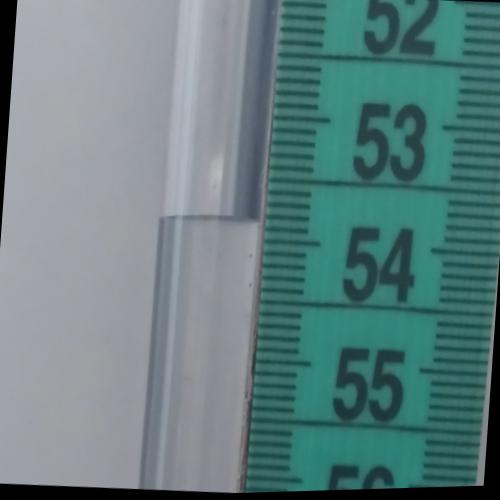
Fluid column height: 53.8 cm